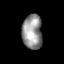
Tissue: skin
Cell type: Others
Senescence score: 0.7418
Nuclear area (px): 684
Mean DAPI intensity: 147.118